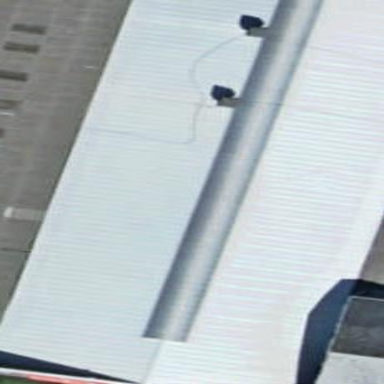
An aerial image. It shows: Warehouse building.